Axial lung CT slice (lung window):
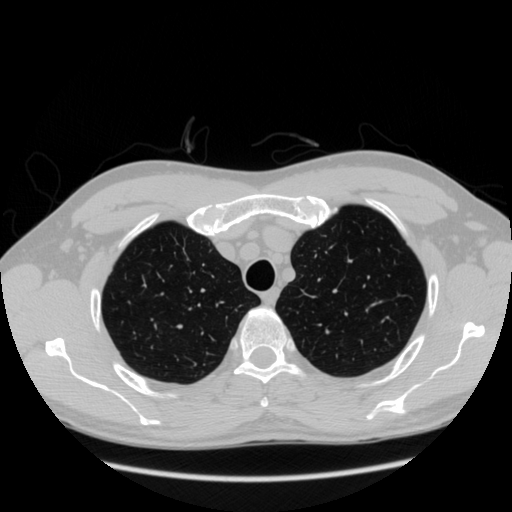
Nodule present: no